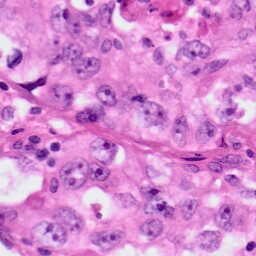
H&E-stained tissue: Lung